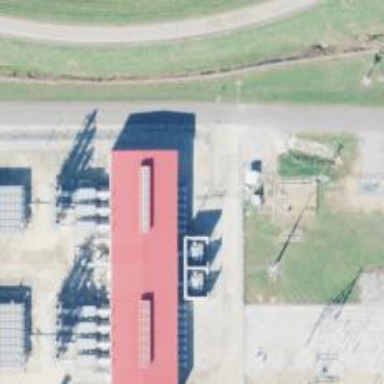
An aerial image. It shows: Gas-powered generator.